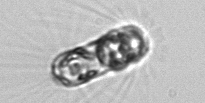
Label: Corethron_hystrix